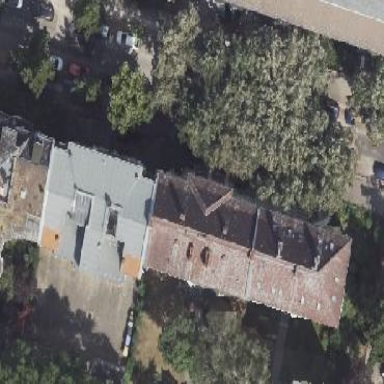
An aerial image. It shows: Gabled roof adorns the apartments building.